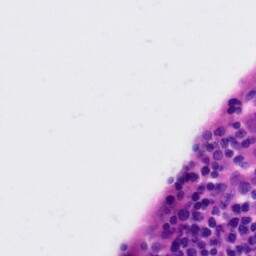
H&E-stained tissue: Tonsil